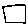
Label: square